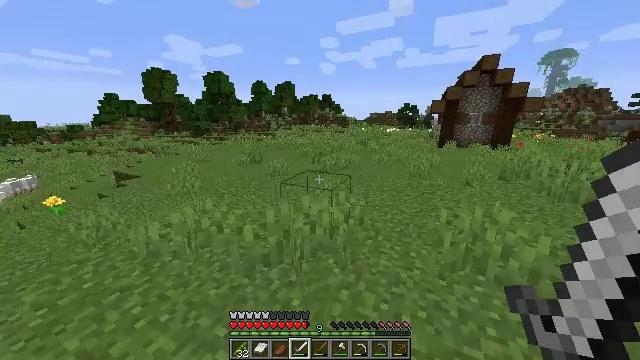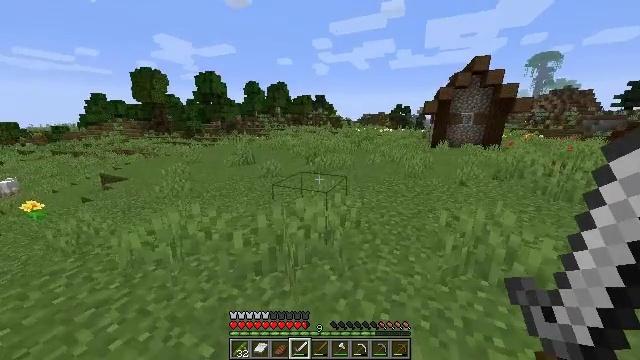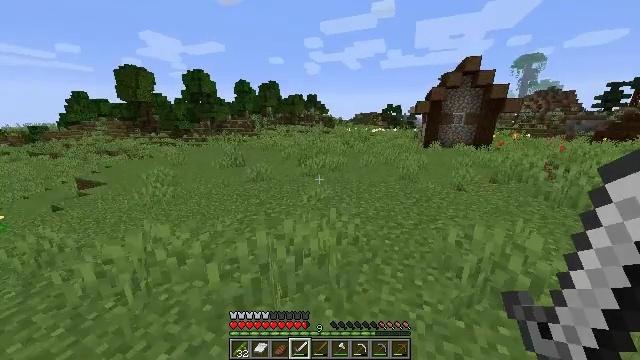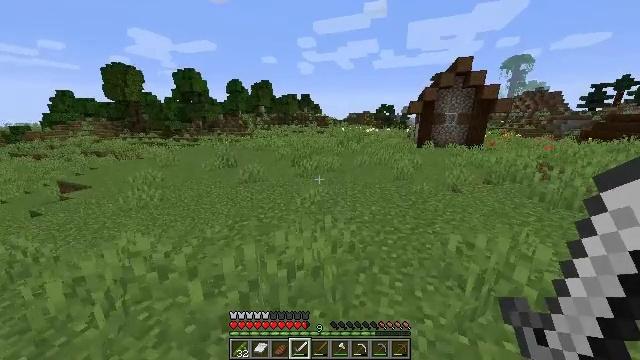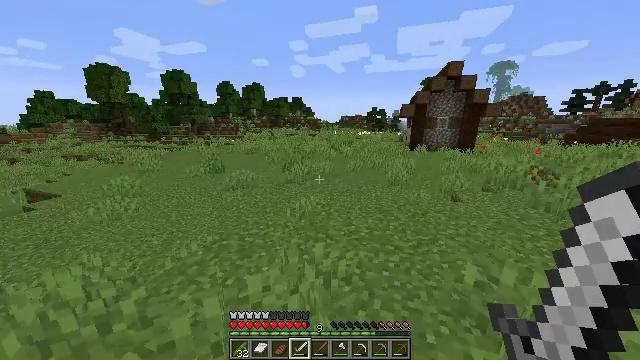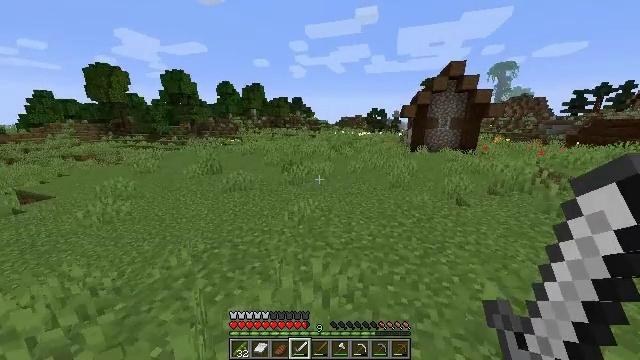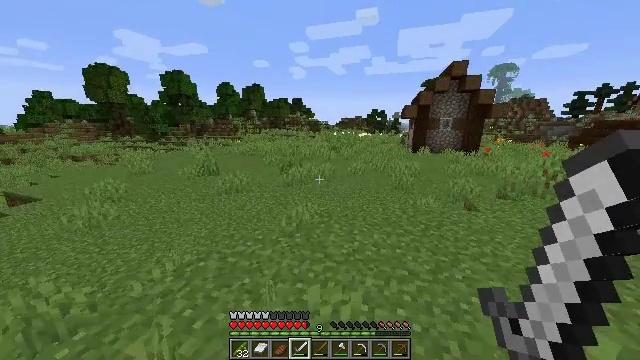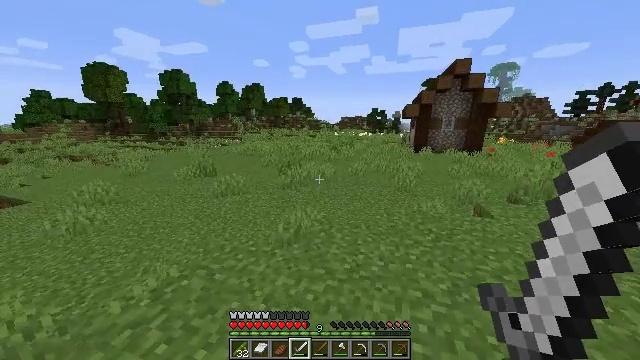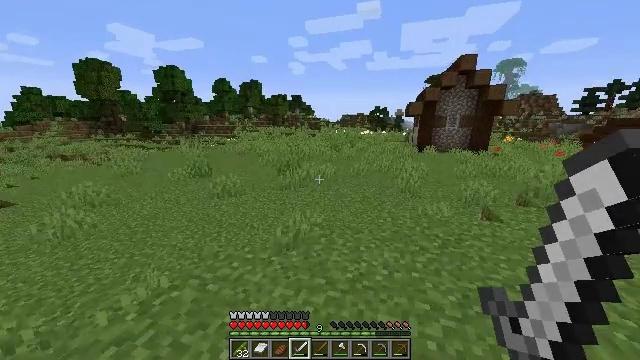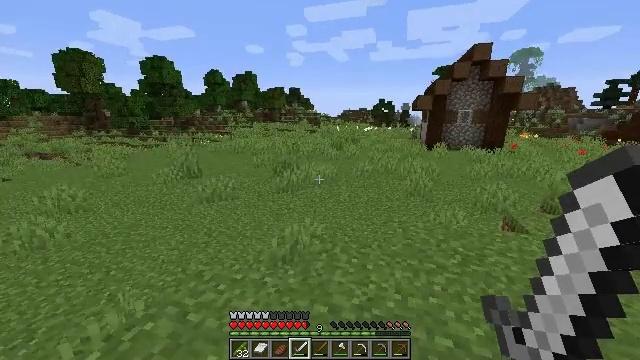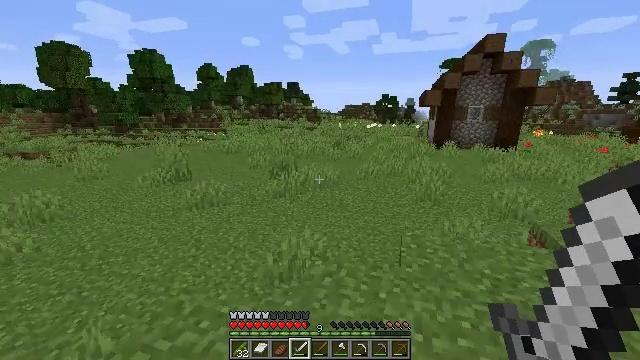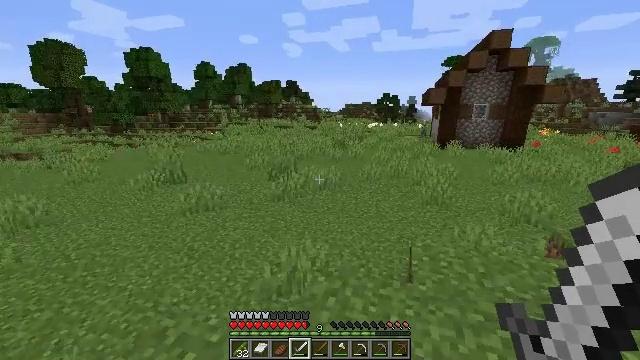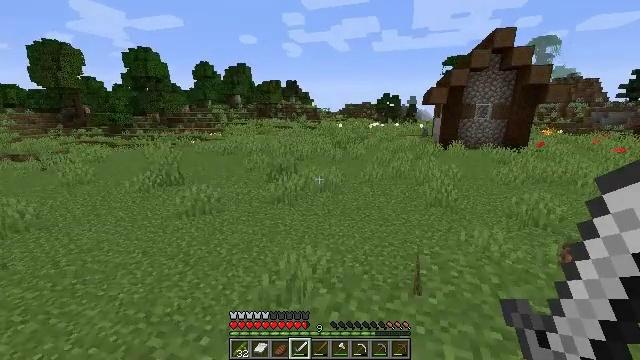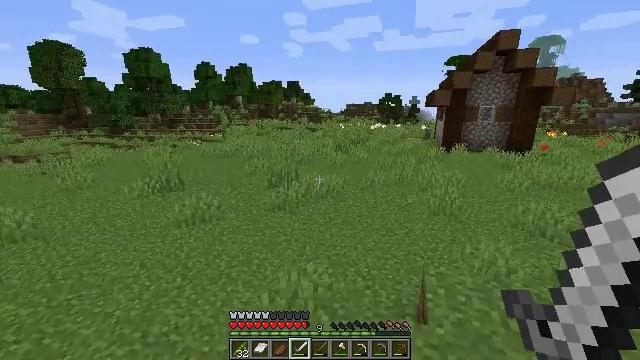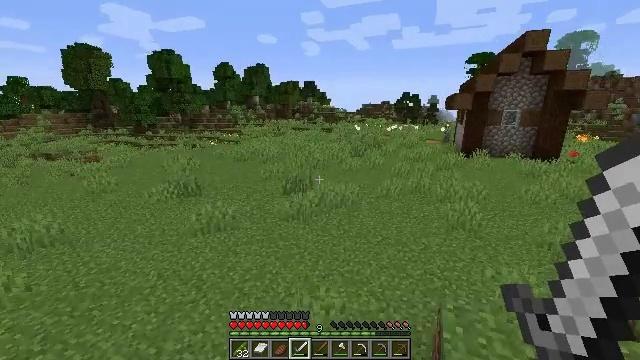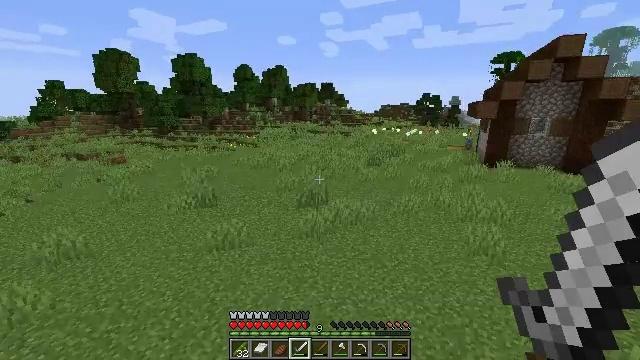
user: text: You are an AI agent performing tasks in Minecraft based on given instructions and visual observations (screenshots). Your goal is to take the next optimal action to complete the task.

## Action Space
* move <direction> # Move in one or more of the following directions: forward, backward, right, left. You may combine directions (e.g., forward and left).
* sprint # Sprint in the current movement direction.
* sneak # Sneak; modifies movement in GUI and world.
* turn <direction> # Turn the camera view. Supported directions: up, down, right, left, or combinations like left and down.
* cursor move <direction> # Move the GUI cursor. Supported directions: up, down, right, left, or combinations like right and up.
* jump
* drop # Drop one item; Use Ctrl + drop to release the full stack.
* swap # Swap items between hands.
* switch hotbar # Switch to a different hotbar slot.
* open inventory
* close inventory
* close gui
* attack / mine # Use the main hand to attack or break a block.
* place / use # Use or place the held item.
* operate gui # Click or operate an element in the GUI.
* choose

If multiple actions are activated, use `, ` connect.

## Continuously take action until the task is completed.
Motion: motion action
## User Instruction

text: Attack the large fern to gather it.
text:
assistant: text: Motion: move forward, sprint, turn right
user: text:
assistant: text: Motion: move forward, sprint, turn right
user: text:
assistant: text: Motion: move forward, turn right
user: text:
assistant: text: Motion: move forward, turn right
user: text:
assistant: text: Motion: move forward, sprint
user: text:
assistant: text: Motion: move forward, sprint
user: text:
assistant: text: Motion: move forward, sprint
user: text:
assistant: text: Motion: move forward
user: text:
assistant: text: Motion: move forward
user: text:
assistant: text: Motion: move forward
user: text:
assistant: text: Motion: move forward
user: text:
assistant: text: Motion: move forward
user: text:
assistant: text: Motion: move forward, jump
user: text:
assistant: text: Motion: move forward, turn left, jump
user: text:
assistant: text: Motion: move forward, turn left, jump
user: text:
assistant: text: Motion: move forward, turn left, jump
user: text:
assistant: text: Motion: move forward, turn left, jump
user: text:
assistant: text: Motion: move forward, turn left, jump
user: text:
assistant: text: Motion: move forward, turn left, jump
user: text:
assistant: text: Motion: move forward, turn left, jump
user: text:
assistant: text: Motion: move forward, turn left, jump
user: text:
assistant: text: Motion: move forward, turn left, jump
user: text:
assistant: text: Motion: move forward, turn left, jump
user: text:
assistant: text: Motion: move forward, sprint, jump
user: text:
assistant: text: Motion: move forward, sprint, jump
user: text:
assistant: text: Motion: move forward, sprint, jump
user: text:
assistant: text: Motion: move forward, jump
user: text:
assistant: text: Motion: move forward, turn left, jump
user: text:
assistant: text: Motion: move forward, jump
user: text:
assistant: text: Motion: move forward, turn left, jump